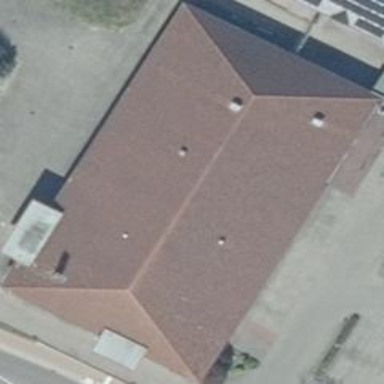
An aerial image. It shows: Retail building with hipped roof made of red roof tiles.